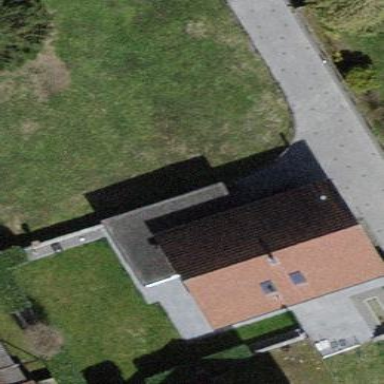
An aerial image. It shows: Building with tile roof.